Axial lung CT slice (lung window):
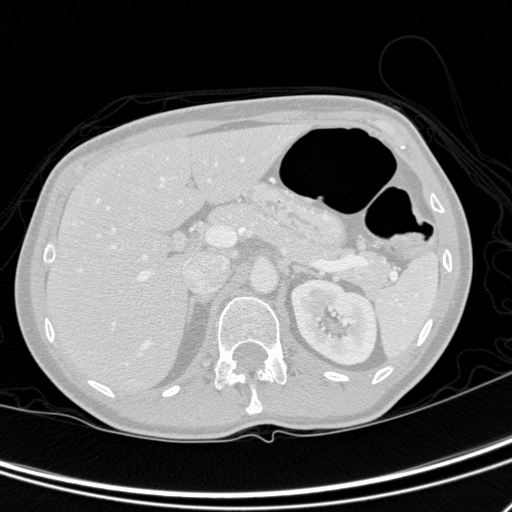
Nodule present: no